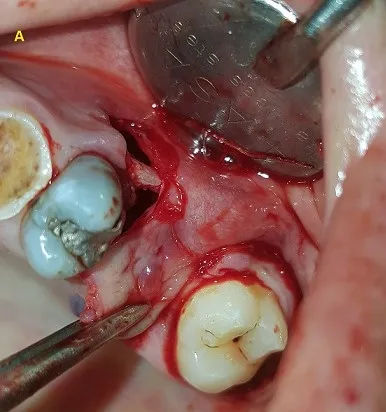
Preparation of the buccal advanced flap.
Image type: medical_photograph (other_medical_photograph)